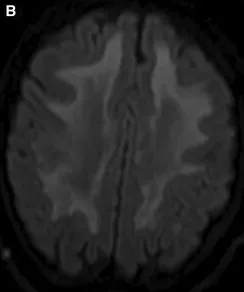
DWI images at two different levels illustrating diffusion restriction scattered within the white matter lesions.
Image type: radiology (mri)